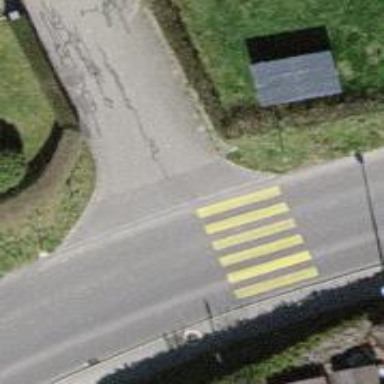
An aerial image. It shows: Zebra crossing for pedestrians.